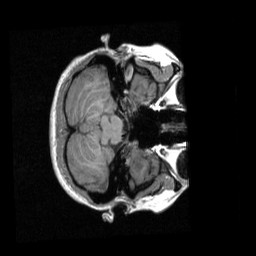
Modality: T1w
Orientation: axial
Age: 22
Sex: female
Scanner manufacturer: siemens
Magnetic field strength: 3 T
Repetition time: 2.3 s
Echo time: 0.00298 s